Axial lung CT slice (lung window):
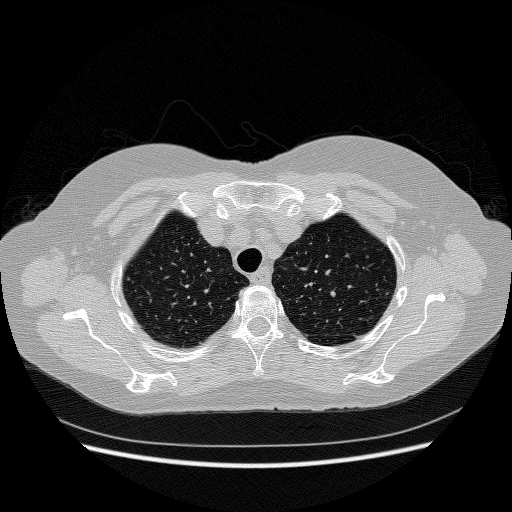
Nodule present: no